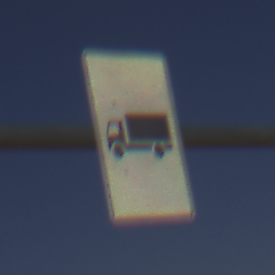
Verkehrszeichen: KFZZulaessigeGesamtmasse3Komma5TOhnePfeilsymbol
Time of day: MorningAfternoon
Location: Outdoor (Nature)
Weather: Clear
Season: NotSpecified
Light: Natural